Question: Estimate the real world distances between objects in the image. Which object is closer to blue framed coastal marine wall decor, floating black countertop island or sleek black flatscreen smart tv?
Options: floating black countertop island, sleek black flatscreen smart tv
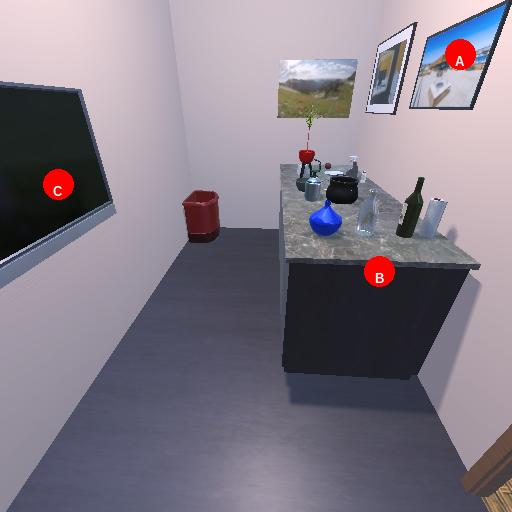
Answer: floating black countertop island